Field crop: maize
Growth stage: 1
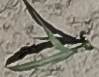
Species: sorghum